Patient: sex F, age 59
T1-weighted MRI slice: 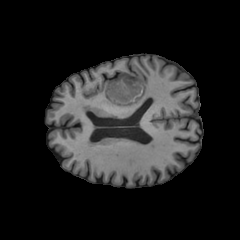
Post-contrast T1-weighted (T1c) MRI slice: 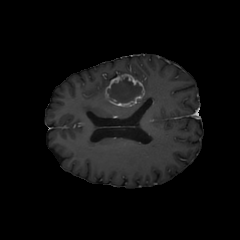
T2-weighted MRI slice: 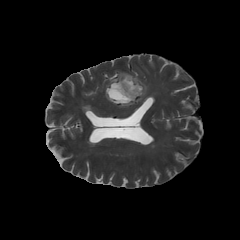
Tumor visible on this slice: yes
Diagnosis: Glioblastoma, IDH-wildtype
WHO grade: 4